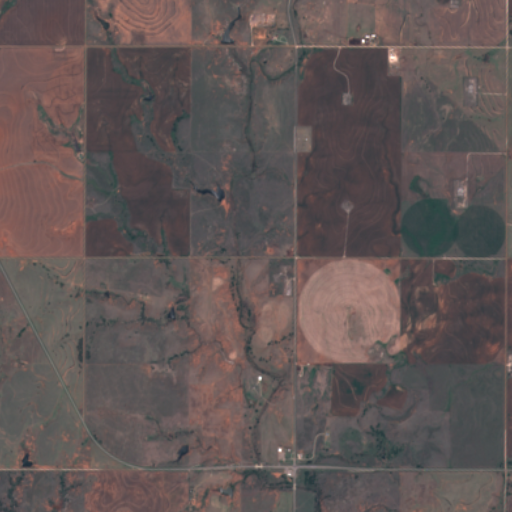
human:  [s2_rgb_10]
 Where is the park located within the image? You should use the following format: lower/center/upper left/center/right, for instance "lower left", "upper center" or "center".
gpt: The park is located in the upper center of the image.
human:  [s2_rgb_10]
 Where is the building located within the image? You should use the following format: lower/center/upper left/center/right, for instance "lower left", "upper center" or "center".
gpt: The building is located in the lower center of the image.
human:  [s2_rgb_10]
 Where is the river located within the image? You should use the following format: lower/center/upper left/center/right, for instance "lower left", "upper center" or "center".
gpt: The river is located in the lower of the image.
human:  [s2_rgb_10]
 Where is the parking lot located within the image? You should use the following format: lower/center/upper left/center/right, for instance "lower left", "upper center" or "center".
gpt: There is no parking lot in the image.